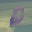
Label: 0